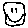
Label: smiley face